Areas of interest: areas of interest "Used Car Trading"
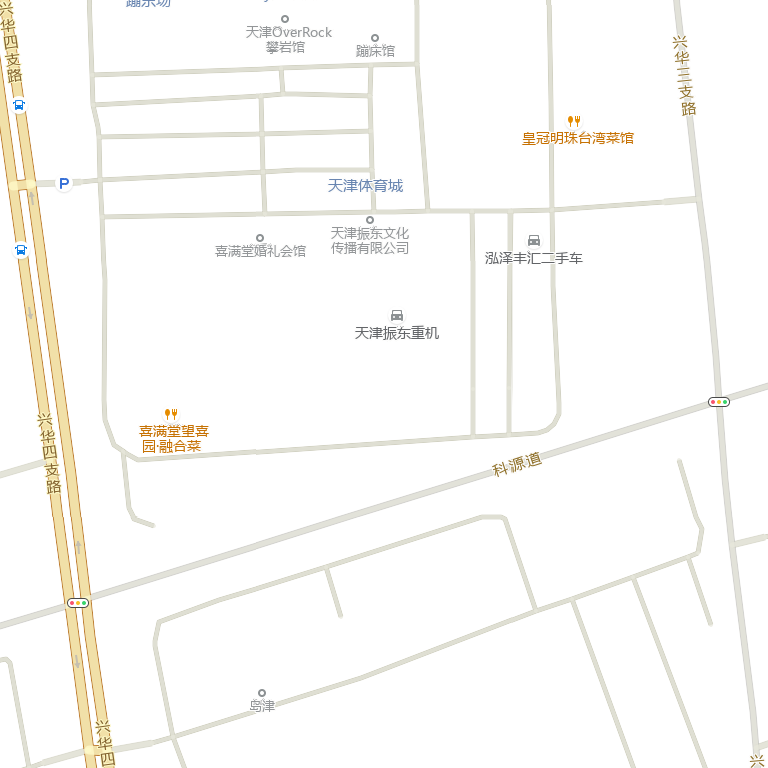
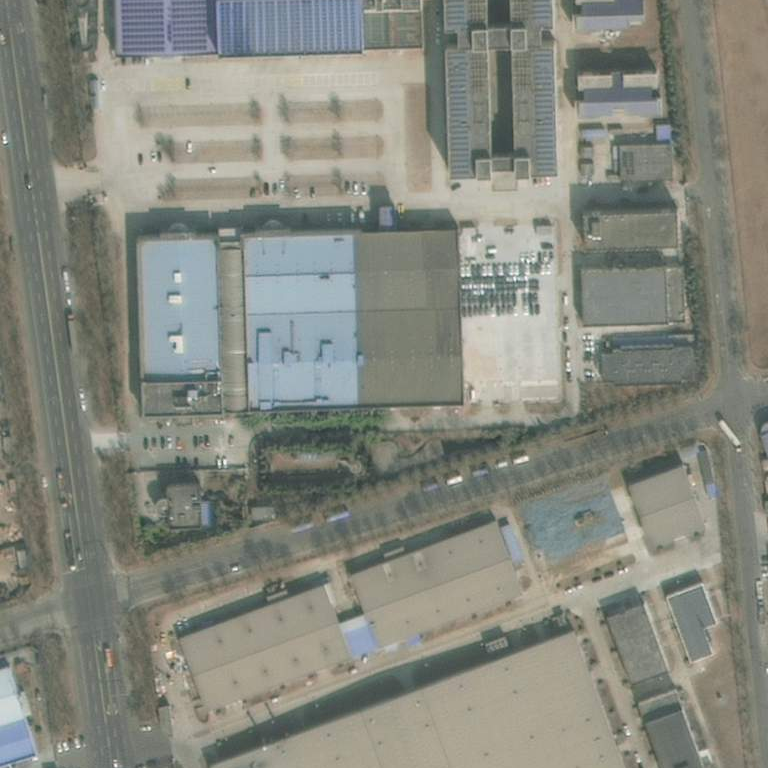